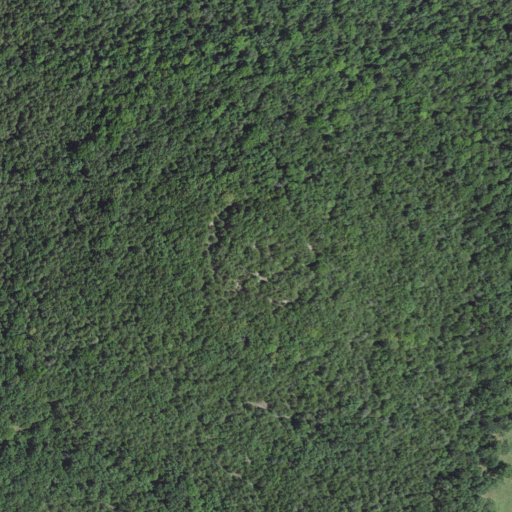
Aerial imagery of mountain in Arkansas named Sister Knob containing evergreen forest, mixed forest, deciduous forest, and pasture